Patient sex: M
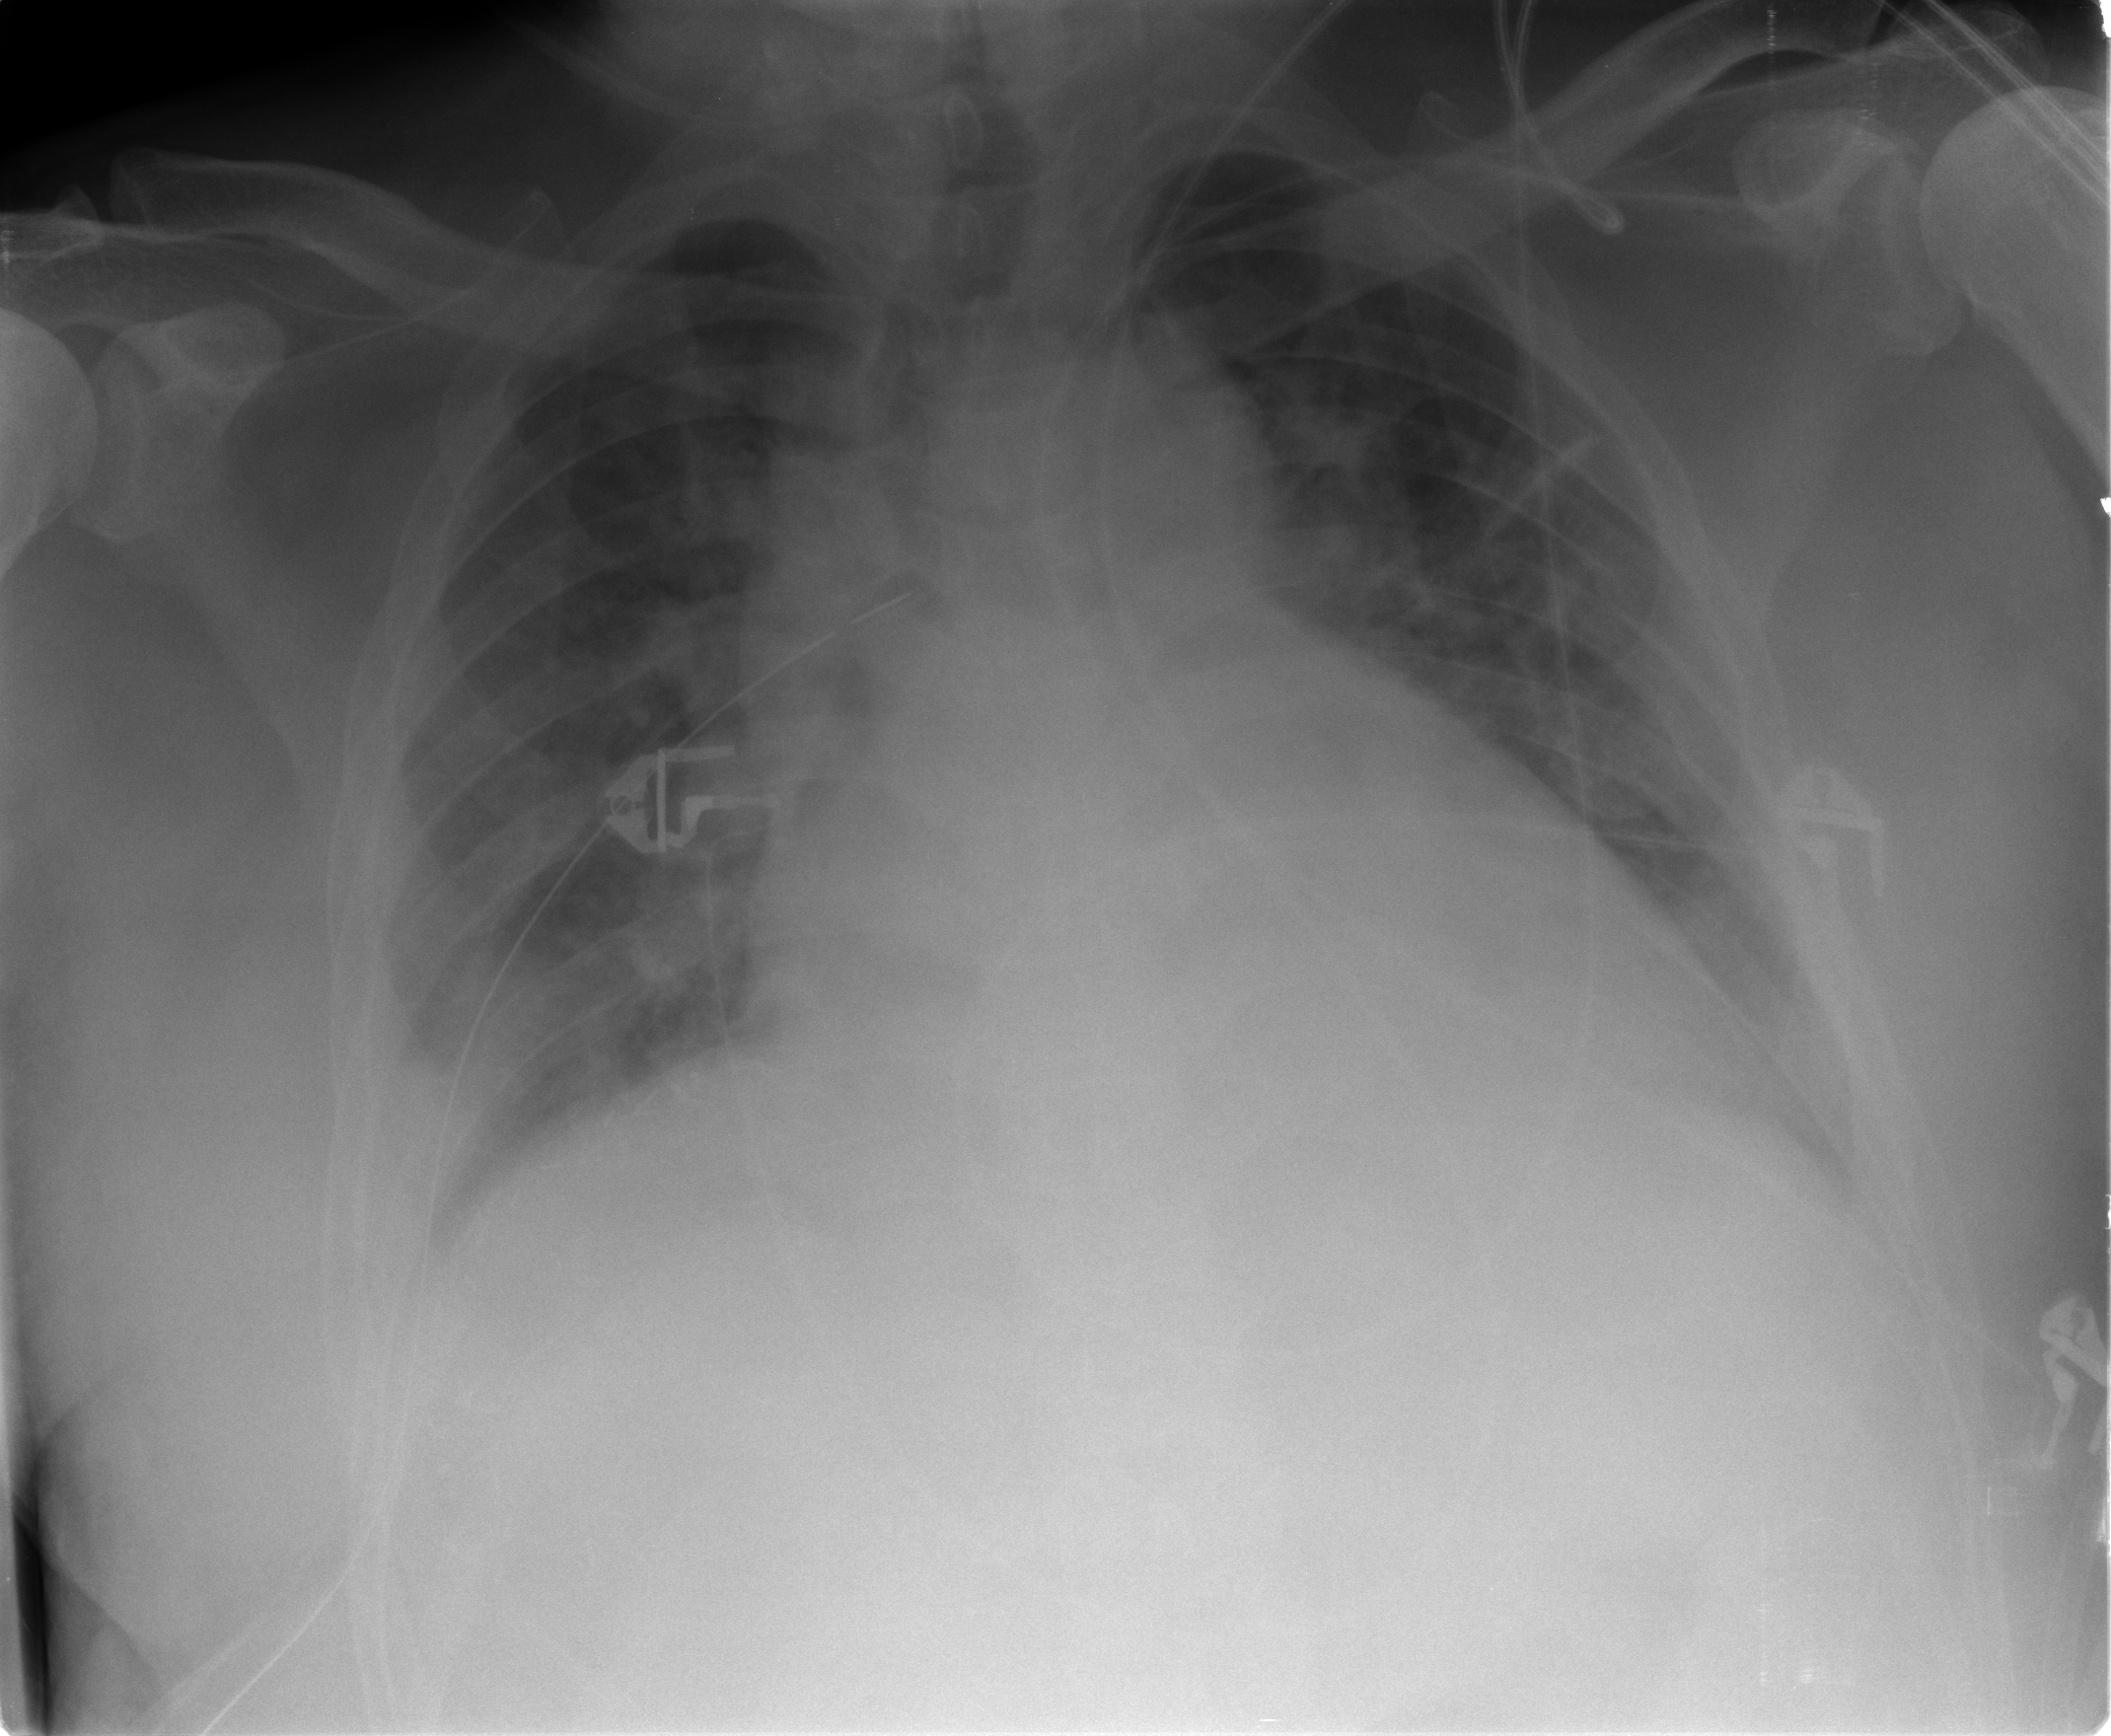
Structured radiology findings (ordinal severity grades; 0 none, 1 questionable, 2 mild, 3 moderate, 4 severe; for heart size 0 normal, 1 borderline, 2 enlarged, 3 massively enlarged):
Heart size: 2
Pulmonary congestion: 2
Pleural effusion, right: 2
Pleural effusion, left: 2
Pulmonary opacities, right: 0
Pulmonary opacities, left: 0
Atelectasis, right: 2
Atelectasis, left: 2